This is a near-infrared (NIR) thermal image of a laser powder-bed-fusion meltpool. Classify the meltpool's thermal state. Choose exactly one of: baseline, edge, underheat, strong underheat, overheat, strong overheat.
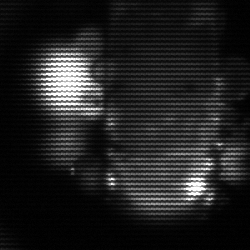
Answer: strong underheat